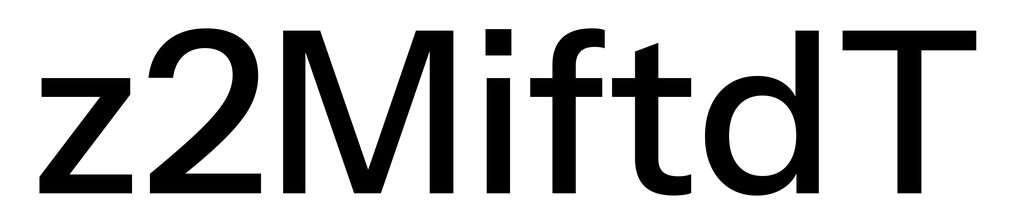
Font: InstrumentSans_Medium